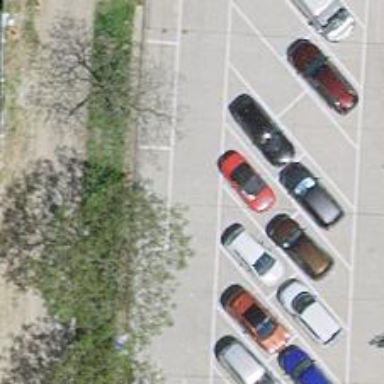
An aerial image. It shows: Charging station.